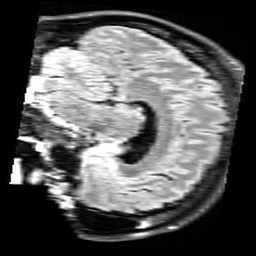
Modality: FLAIR
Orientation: sagittal
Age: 34
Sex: male
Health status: healthy
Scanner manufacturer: siemens
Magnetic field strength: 3 T
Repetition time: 9 s
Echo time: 0.088 s